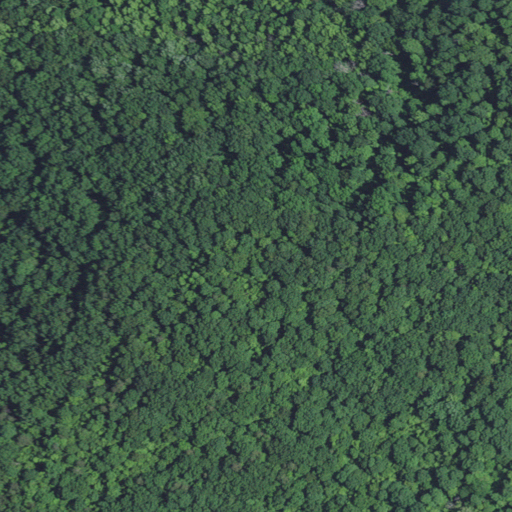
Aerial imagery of ridge(s) in Kentucky named Lewis Ridge containing deciduous forest, mixed forest, and open development